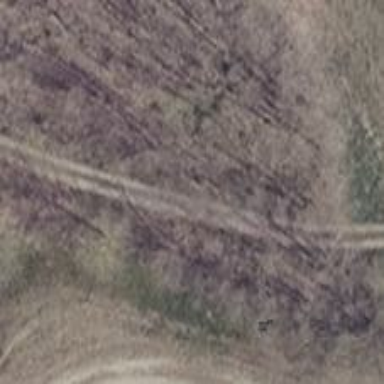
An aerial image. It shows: Track road with grade4 tracktype.